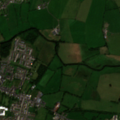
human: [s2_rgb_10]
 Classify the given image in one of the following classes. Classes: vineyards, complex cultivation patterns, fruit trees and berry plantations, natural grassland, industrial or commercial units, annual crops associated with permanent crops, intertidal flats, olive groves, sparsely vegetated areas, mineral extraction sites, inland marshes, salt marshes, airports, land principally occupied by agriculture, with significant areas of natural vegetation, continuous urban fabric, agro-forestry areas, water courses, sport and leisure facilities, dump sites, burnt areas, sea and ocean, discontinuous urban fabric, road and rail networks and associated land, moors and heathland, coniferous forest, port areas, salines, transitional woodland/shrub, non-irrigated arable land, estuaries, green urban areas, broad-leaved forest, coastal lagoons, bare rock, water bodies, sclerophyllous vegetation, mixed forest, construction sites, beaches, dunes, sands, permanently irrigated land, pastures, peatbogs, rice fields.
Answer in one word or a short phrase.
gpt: discontinuous urban fabric, non-irrigated arable land, pastures, complex cultivation patterns